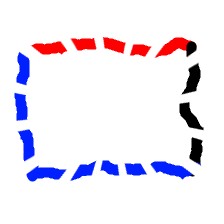
Shape: rectangle